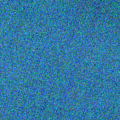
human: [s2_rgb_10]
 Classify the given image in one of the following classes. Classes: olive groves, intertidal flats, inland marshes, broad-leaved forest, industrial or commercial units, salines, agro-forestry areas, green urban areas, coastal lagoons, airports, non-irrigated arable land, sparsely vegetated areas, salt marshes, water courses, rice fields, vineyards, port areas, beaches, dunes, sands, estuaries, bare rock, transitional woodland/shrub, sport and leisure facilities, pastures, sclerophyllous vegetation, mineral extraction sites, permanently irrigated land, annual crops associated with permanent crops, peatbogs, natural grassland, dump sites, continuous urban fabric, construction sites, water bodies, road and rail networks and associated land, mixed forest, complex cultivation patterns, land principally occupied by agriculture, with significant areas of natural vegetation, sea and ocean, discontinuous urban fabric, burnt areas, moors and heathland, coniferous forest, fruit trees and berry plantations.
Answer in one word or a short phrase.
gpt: sea and ocean